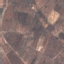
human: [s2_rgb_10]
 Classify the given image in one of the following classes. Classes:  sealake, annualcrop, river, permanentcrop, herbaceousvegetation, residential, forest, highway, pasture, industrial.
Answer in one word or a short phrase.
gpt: PermanentCrop